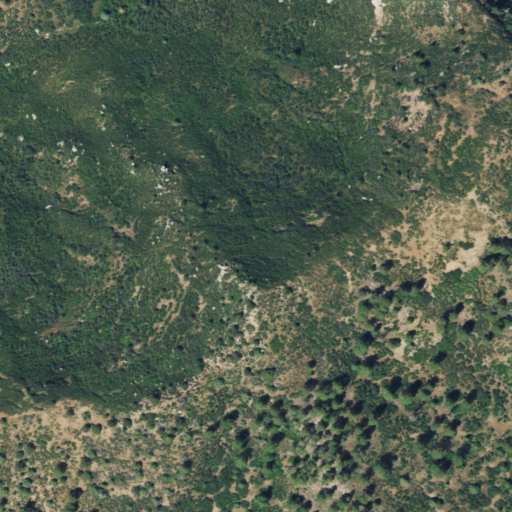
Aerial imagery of mountain in Colorado named Piedra Peak containing deciduous forest, shrub, and evergreen forest